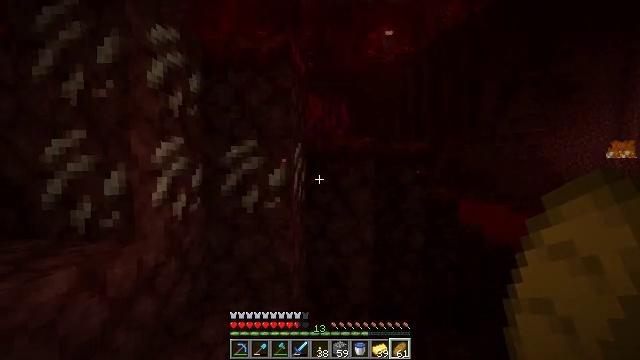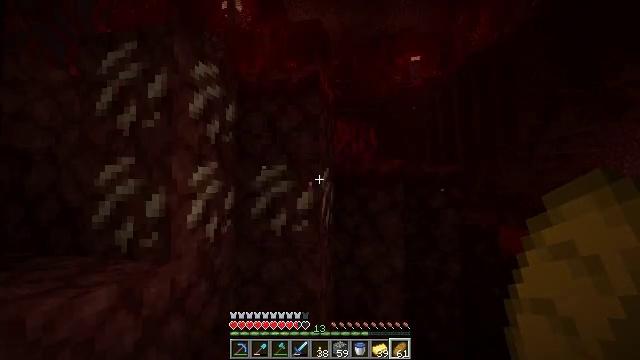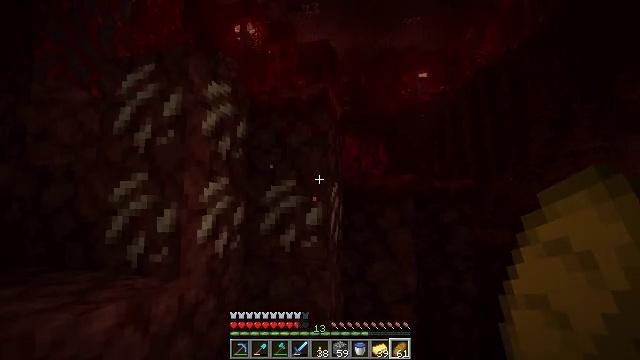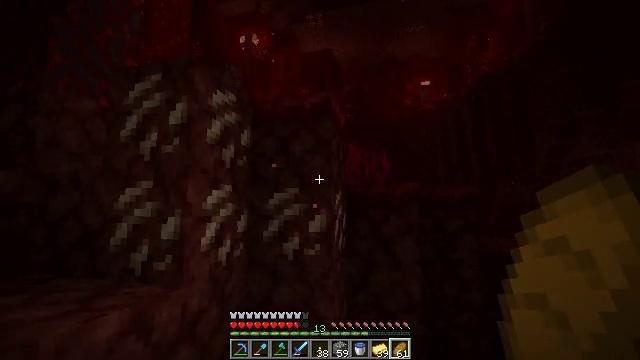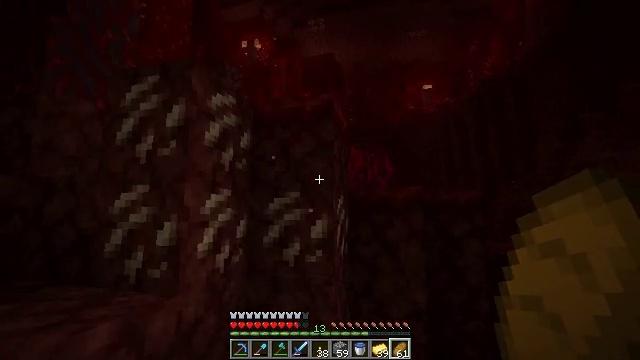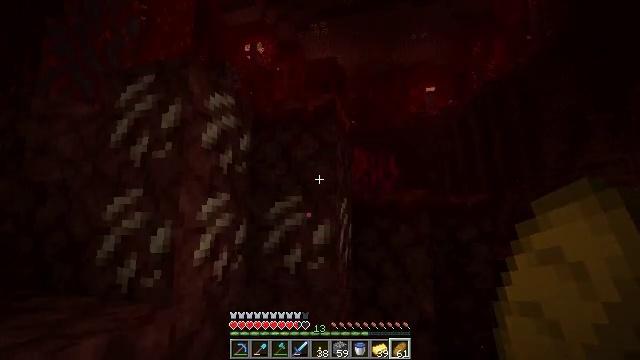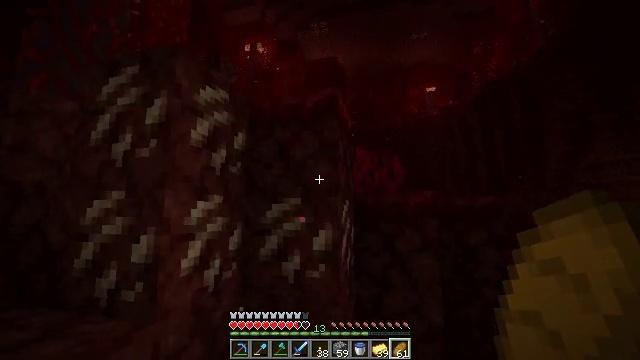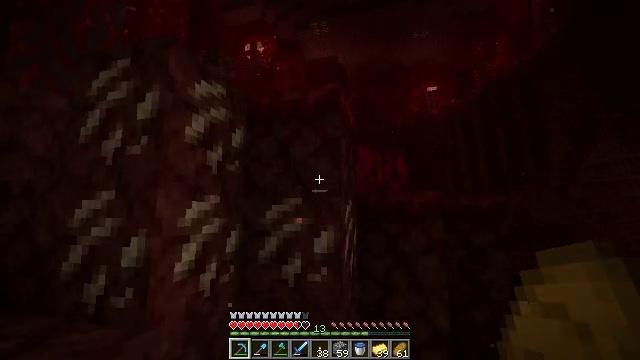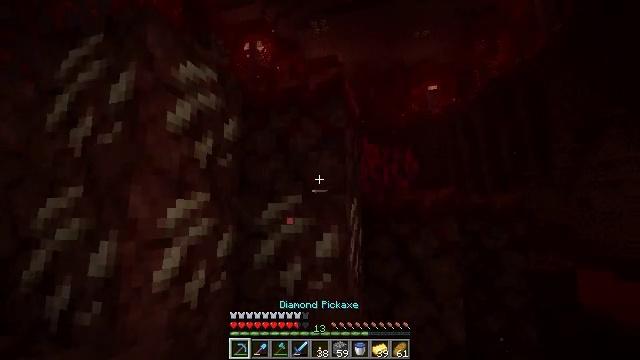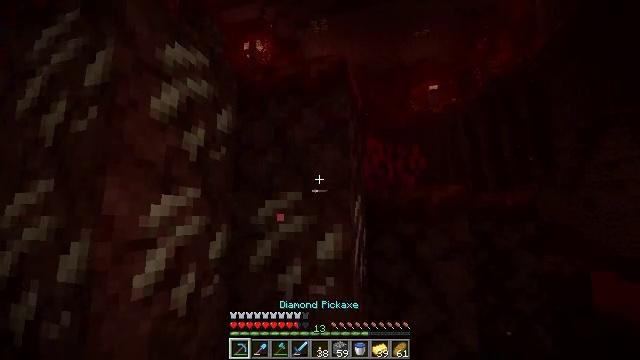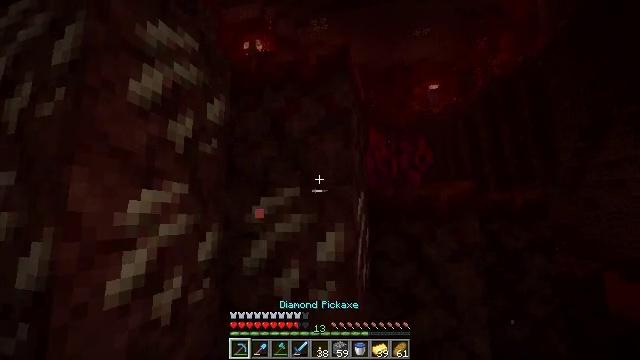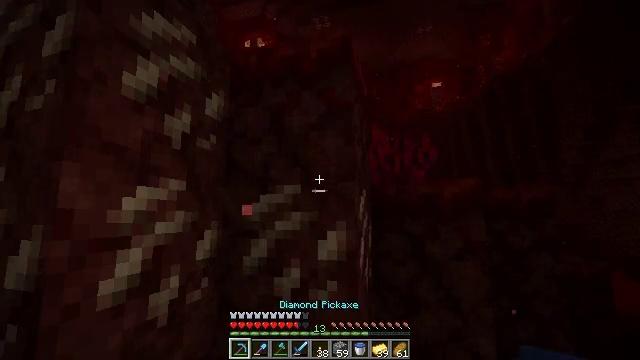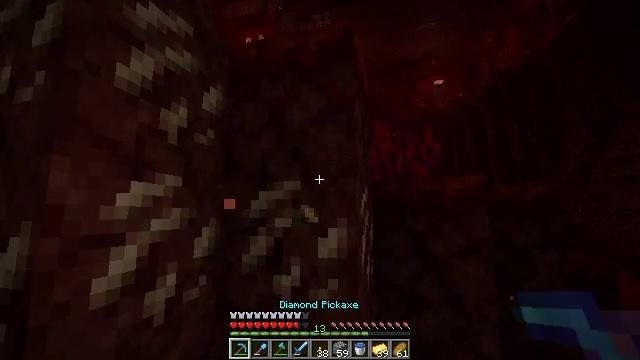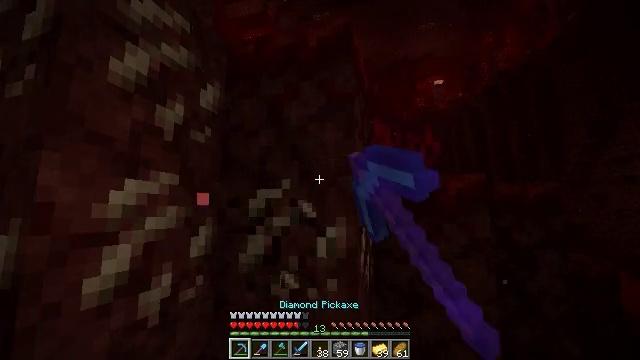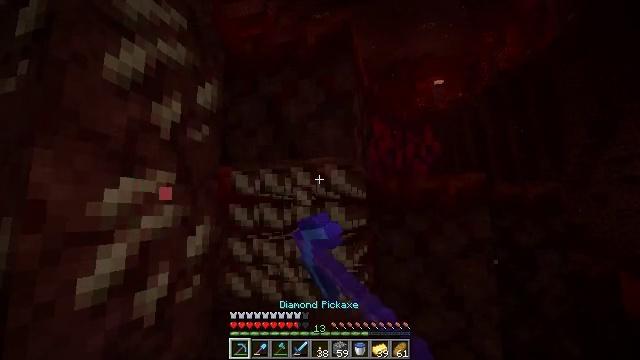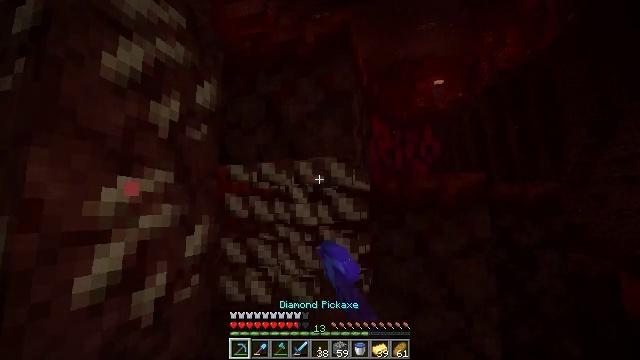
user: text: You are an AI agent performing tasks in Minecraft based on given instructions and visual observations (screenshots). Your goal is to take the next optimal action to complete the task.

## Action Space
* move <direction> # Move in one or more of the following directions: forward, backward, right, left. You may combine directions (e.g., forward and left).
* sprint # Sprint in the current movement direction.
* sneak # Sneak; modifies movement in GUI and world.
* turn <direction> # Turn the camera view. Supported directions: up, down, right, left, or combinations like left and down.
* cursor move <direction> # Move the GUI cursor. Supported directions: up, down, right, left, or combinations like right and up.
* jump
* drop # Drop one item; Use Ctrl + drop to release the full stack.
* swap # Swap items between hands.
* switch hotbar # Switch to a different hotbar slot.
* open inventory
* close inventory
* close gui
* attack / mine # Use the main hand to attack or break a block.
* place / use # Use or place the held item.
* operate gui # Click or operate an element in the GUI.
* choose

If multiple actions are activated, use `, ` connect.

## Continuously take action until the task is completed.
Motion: motion action
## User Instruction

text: Collect nether quartz from the ore block.
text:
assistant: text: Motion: turn left and up
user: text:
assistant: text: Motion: turn left and up
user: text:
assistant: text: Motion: turn up
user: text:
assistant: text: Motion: move forward
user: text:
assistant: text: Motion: move forward
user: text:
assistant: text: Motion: move forward
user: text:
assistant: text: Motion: move forward, switch to hotbar 1
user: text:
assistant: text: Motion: move forward, switch to hotbar 1
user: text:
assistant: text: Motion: move forward, switch to hotbar 1
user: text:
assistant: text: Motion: switch to hotbar 1
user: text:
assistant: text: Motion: no_op
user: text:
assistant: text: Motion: attack / mine
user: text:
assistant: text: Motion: attack / mine
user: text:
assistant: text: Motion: attack / mine
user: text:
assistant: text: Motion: attack / mine
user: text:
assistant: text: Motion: attack / mine
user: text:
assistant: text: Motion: attack / mine
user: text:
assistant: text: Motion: attack / mine
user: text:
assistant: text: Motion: attack / mine